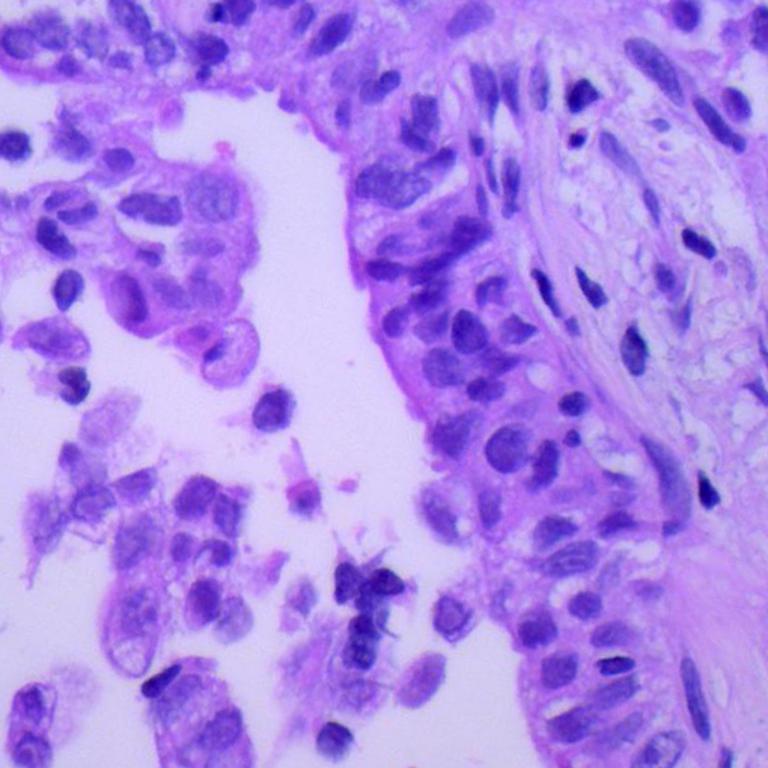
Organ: lung
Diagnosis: adenocarcinomas